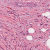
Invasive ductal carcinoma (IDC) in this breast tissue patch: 1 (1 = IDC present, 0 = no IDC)